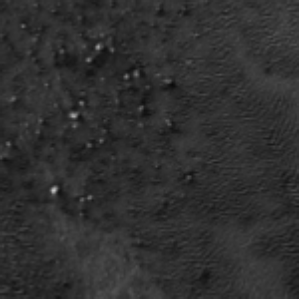
Label: frost